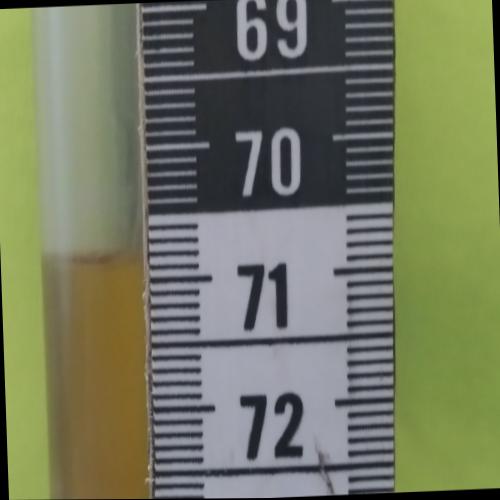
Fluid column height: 70.8 cm